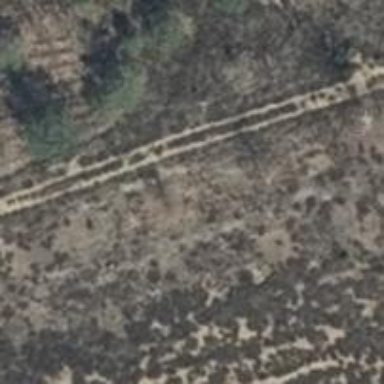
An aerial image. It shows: Track road with grade4 tracktype.